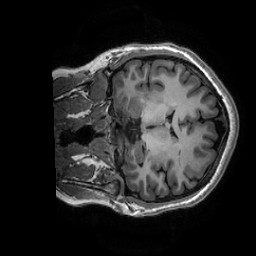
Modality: T1w
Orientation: coronal
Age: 30
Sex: female
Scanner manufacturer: ge
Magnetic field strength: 3 T
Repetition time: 0.0073 s
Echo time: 0.003 s